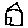
Label: house